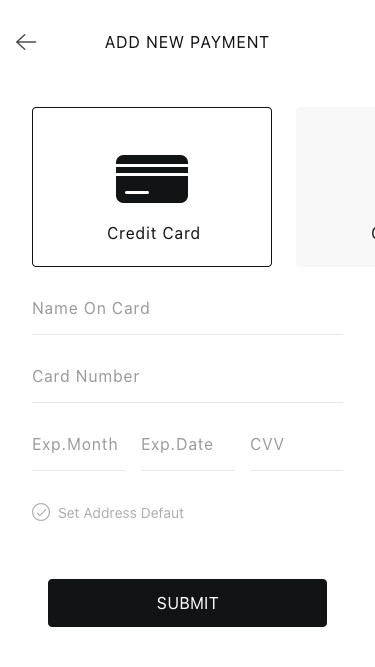
Text in this UI design:
Add New Payment
Set Address Defaut
Submit
Name On Card
Card Number
CVV
Exp.Month
Exp.Date
Credit Card
Credit Card